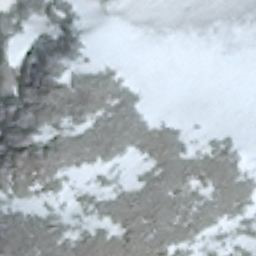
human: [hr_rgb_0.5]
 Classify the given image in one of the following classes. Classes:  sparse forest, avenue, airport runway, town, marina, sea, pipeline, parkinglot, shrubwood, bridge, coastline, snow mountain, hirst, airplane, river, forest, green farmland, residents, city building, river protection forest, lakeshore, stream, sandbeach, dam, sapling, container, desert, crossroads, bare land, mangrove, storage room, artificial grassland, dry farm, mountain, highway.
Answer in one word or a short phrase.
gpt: snow mountain